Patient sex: F
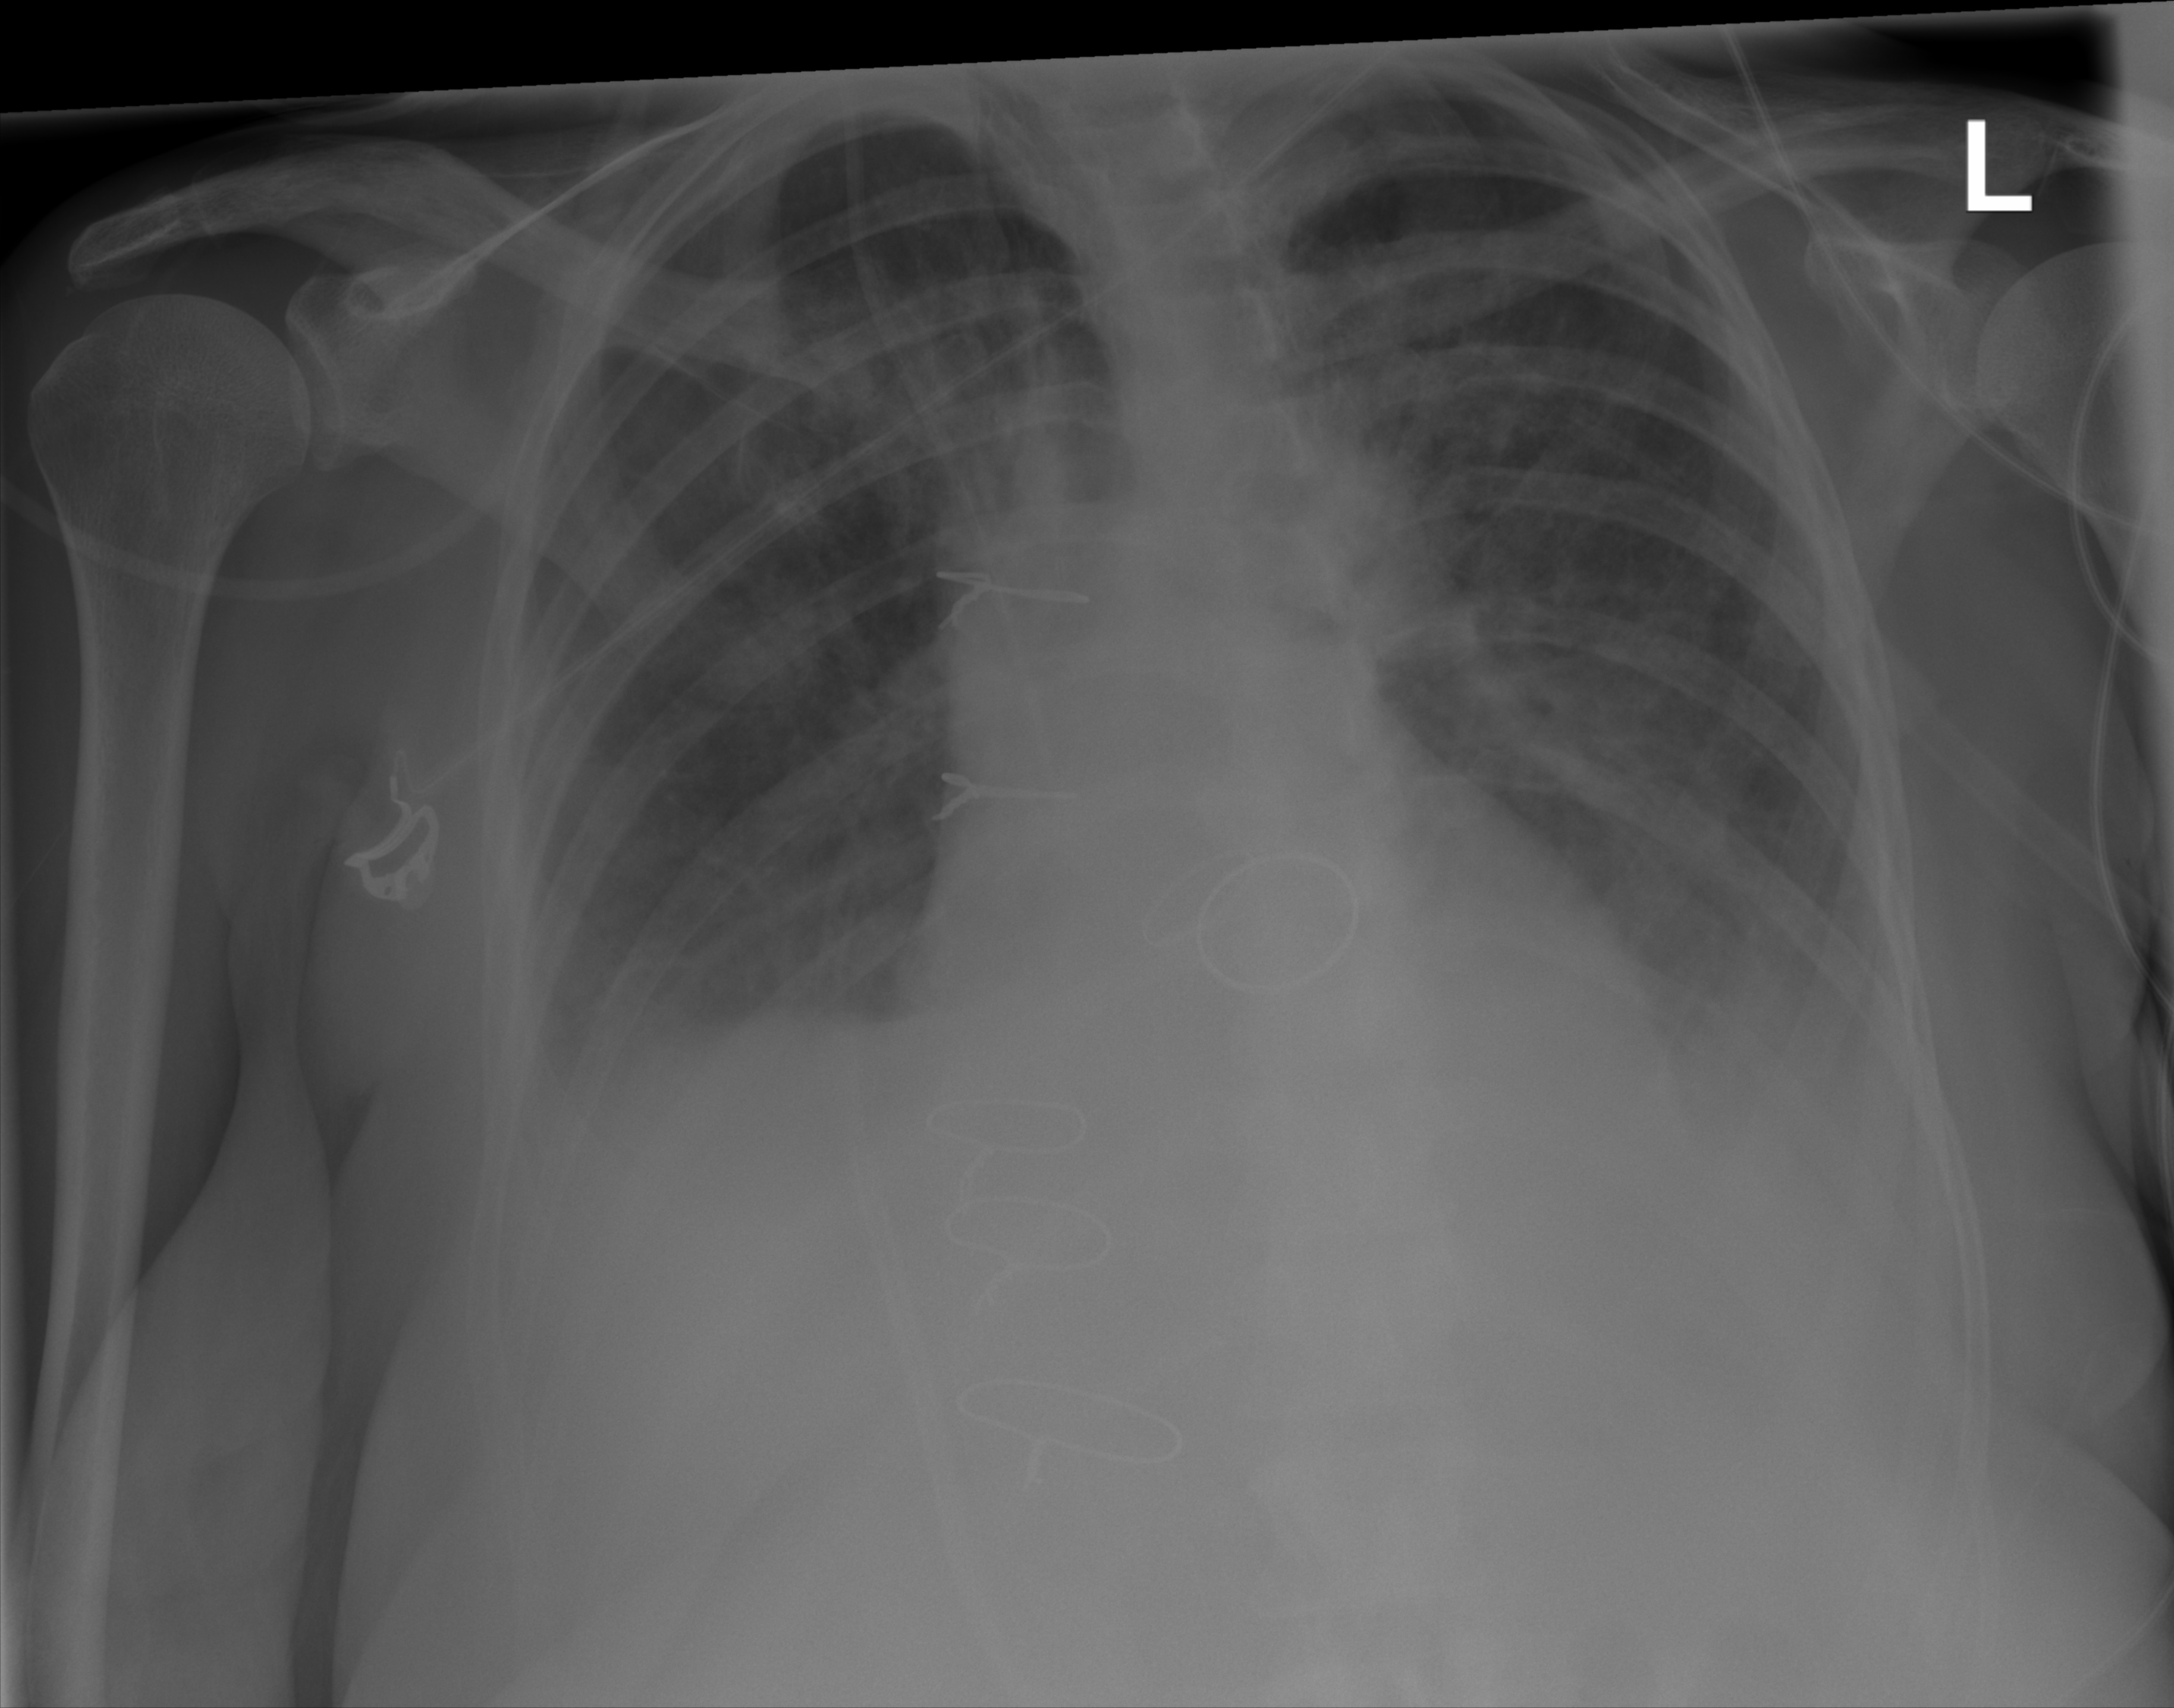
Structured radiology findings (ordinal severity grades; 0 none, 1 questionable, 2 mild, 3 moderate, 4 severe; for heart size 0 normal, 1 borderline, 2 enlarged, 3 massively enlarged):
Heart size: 1
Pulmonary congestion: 2
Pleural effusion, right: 3
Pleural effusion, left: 3
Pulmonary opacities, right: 2
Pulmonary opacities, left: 2
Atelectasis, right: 2
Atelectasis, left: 2